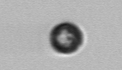
Label: Dinophyceae